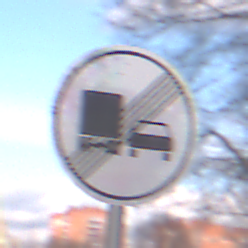
Verkehrszeichen: EndeUeberholverbotKraftfahrzeuge
Umgebung: Outdoor, Nature
Tageszeit: MorningAfternoon
Wetter: PartlyCloudy
Licht: Natural
Jahreszeit: NotSpecified
Kontrast: HighContrast